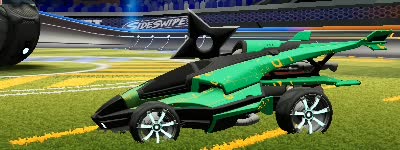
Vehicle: aftershock